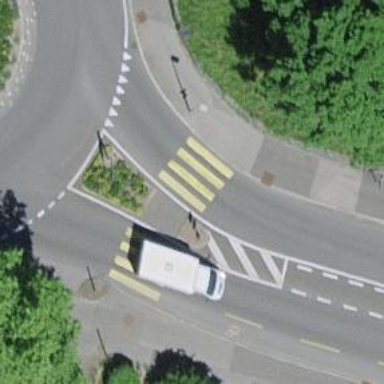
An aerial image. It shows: Zebra crossing with road island.